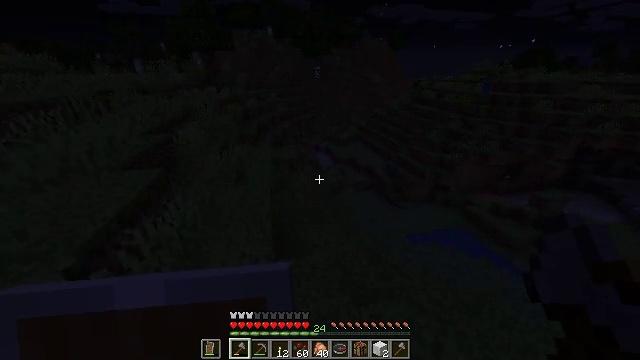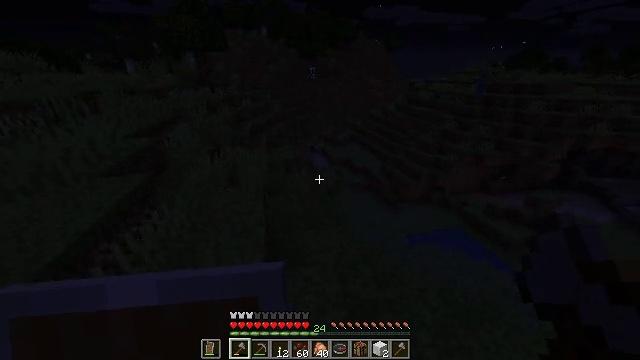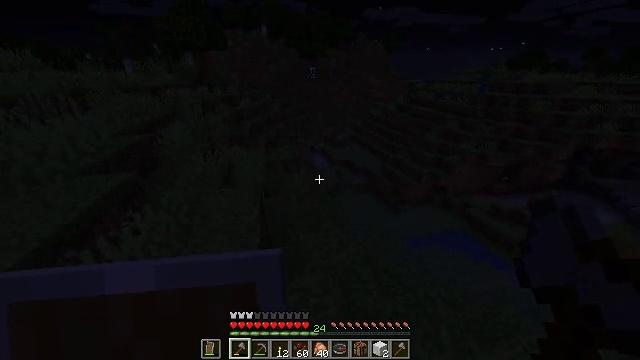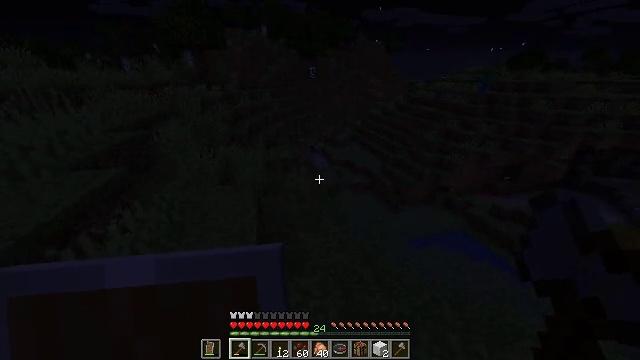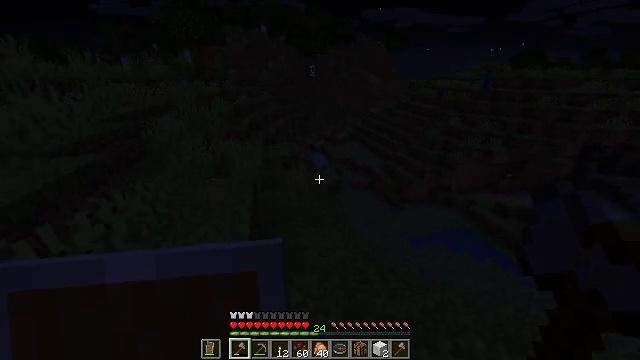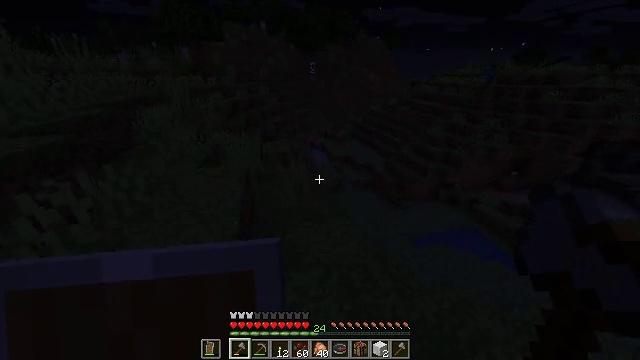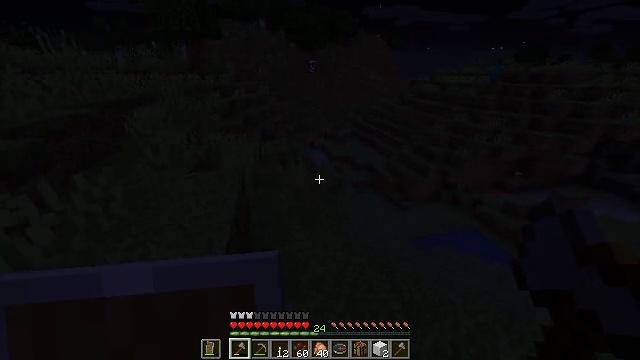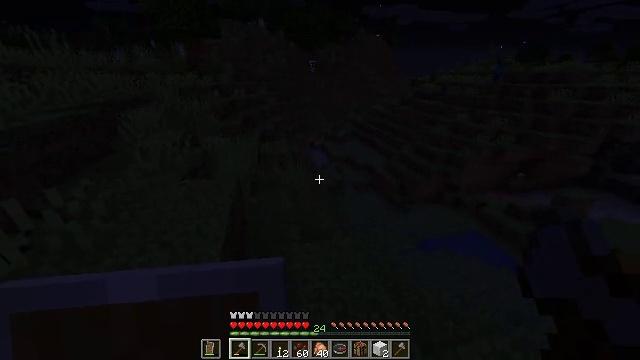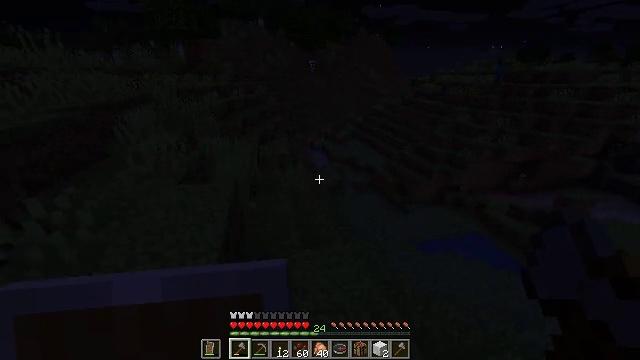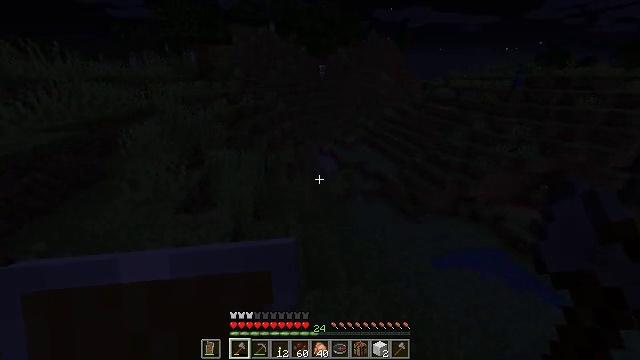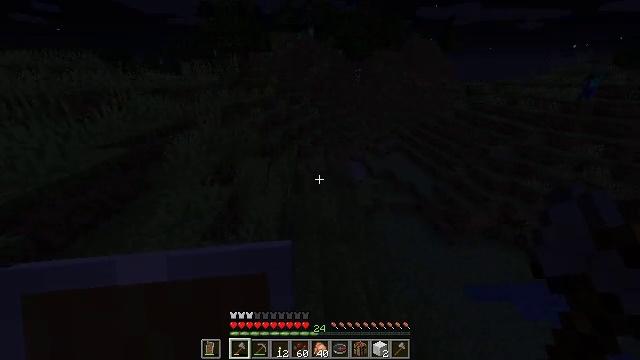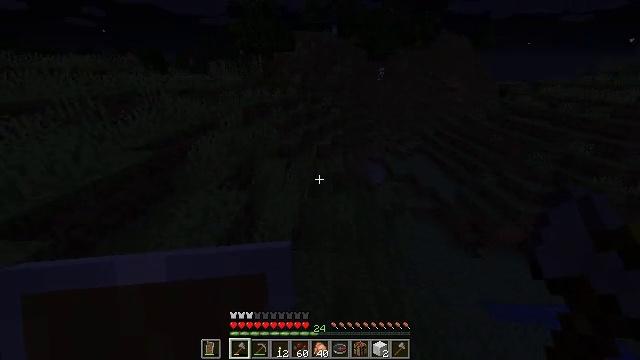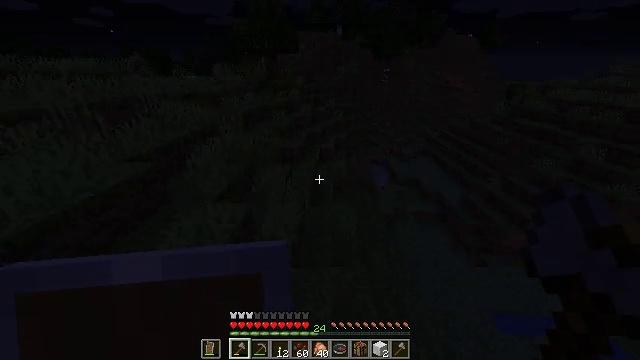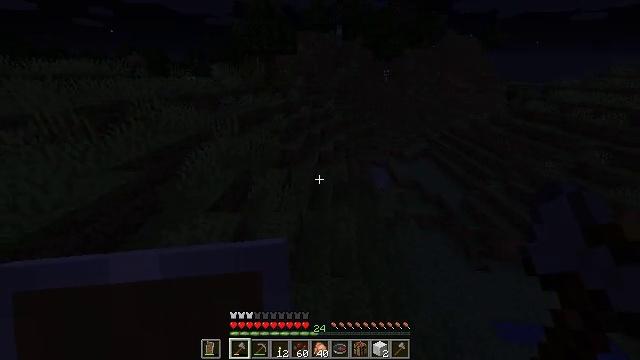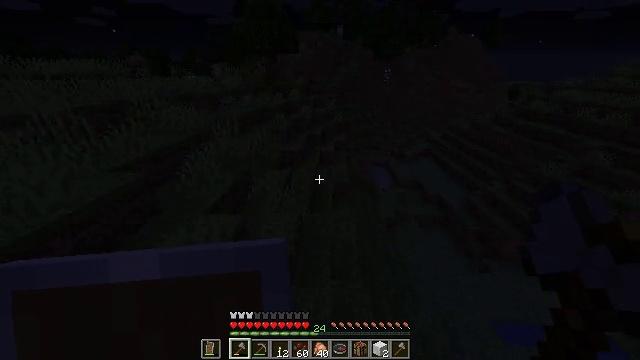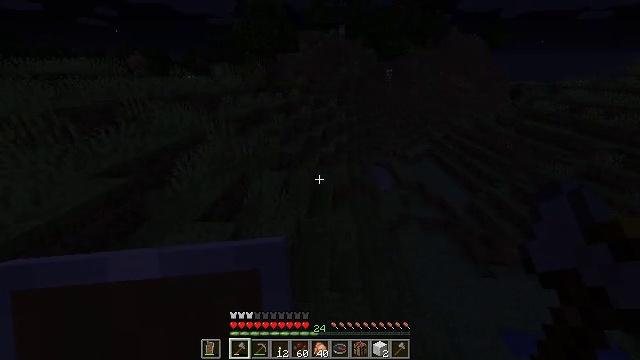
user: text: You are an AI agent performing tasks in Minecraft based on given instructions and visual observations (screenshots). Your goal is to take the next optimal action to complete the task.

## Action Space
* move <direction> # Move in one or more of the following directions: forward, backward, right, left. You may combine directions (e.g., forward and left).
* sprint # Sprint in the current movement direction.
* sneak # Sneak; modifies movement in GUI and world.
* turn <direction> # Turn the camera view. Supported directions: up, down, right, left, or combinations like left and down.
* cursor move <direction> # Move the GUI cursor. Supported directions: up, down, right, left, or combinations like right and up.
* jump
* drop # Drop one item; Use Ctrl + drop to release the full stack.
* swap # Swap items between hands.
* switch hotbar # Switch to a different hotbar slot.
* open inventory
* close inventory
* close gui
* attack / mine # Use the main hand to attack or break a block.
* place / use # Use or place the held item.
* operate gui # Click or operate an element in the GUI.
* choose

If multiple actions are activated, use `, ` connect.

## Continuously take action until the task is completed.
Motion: motion action
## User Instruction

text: Combat the sheep.
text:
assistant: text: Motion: move forward, turn right
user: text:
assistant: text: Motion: move forward
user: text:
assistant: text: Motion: move forward
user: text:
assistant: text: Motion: move forward
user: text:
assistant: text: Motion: move forward
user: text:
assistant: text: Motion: move forward
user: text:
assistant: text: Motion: move forward
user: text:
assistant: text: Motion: move forward
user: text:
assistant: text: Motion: move forward, turn left, jump
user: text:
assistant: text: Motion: move forward, turn left, jump
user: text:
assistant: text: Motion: move forward, turn left, jump
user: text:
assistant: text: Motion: move forward, turn left
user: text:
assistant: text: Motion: move forward
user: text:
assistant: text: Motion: move forward
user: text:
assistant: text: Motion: move forward
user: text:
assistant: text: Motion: move forward
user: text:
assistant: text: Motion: move forward
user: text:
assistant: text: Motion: move forward
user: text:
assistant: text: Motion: move forward
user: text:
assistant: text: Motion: move forward
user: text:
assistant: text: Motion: move forward
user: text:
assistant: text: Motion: move forward
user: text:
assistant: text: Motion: move forward
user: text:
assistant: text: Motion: move forward
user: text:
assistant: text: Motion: move forward
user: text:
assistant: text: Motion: move forward, turn right and up
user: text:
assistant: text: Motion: move forward, turn right and up
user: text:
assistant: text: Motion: move forward, turn right
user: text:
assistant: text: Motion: move forward, turn right
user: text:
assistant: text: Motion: move forward, turn right